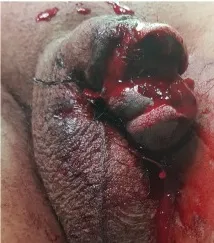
A: Penile amputation upon arrival to the emergency department.
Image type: medical_photograph (other_medical_photograph)